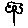
Label: flower